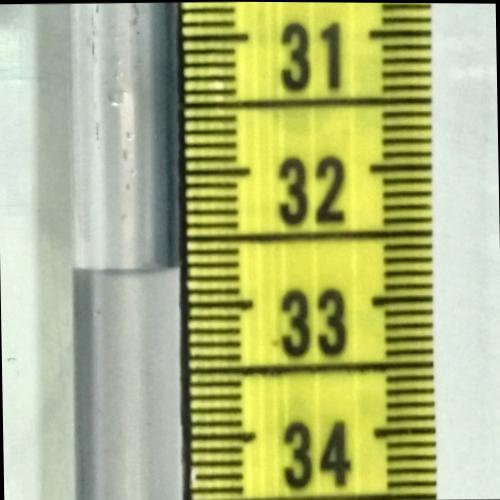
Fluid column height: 32.7 cm